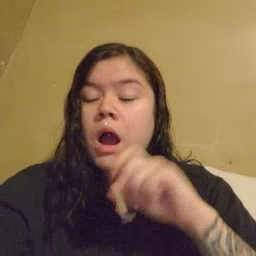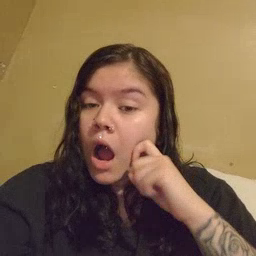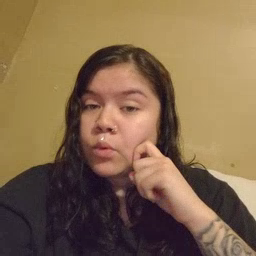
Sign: apple